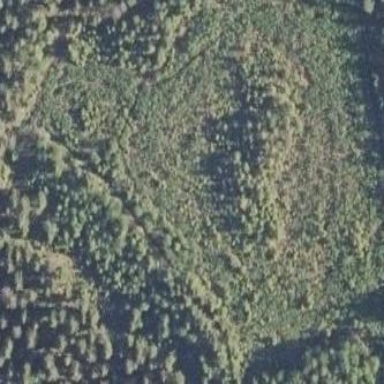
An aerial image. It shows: Clearcut area with scrub vegetation.